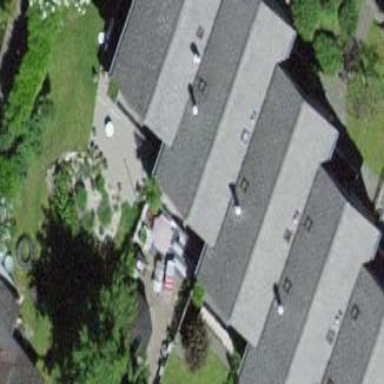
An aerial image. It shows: Terrace building.